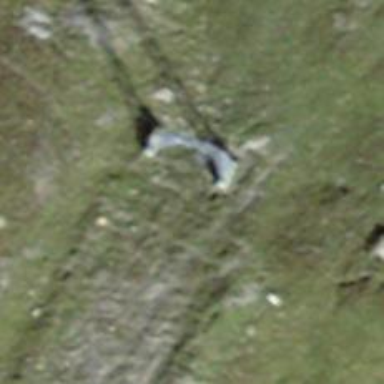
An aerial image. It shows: Pylon for aerialway.